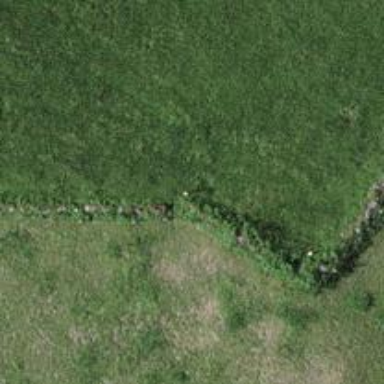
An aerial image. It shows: Dry stone wall barrier.